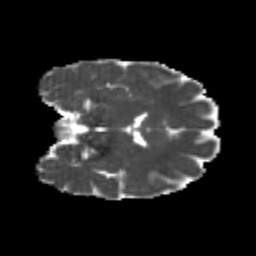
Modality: MD
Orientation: coronal
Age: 22
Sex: female
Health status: healthy
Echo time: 0.074 s